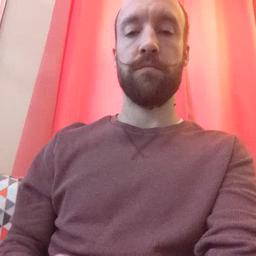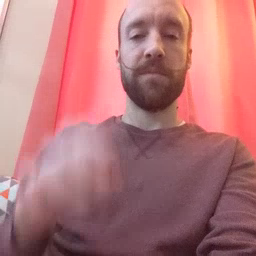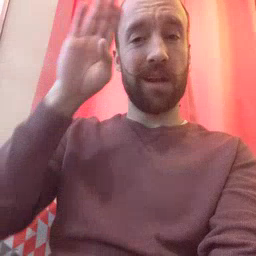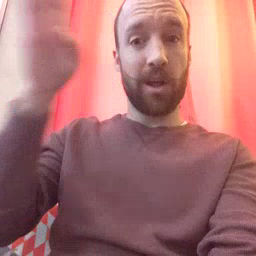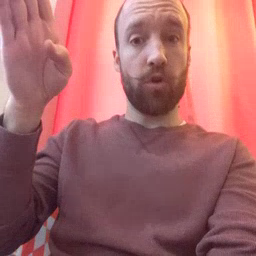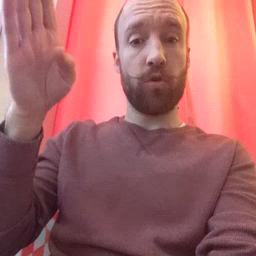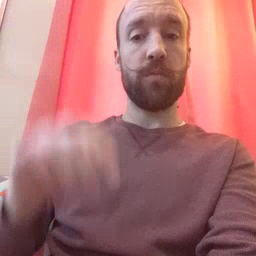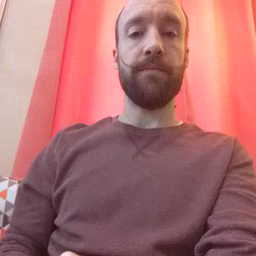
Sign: hello